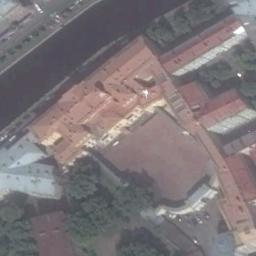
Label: palace